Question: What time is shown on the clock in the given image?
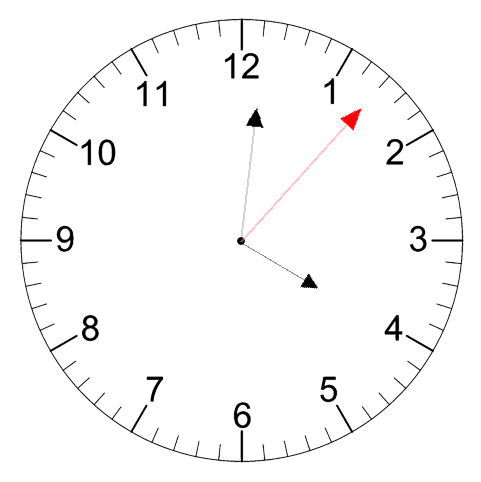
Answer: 04:01:07